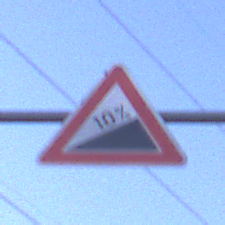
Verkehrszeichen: Steigung10
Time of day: SunriseSunset
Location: Outdoor (Nature)
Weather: Clear
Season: NotSpecified
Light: Natural